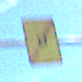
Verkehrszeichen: EndeUmleitung
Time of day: Midday
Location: Outdoor (Special)
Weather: PartlyCloudy
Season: NotSpecified
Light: Natural